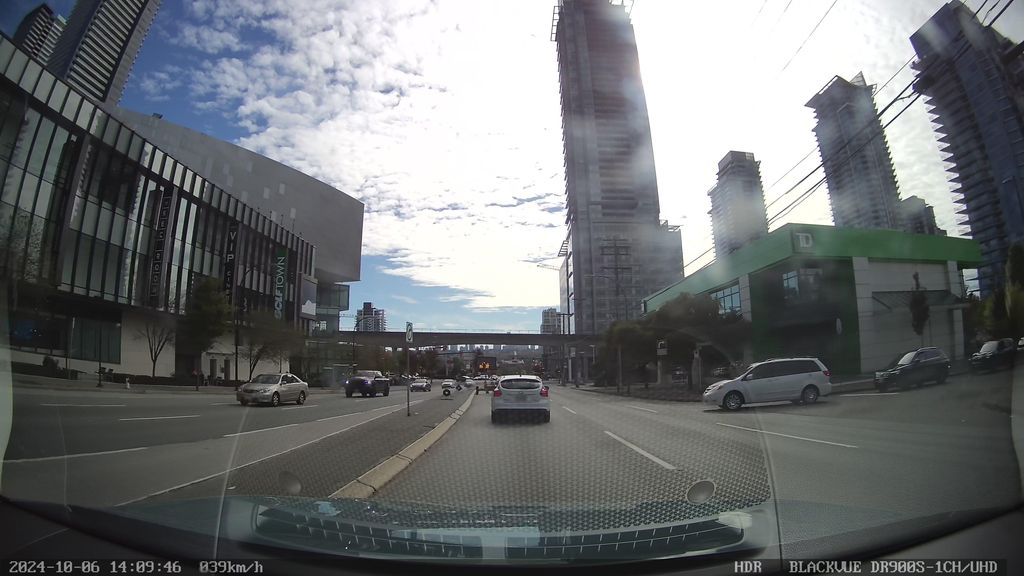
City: vancouver